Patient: sex M, age 57
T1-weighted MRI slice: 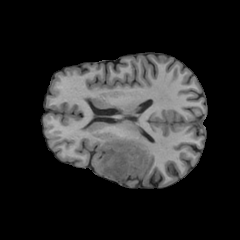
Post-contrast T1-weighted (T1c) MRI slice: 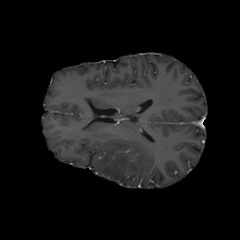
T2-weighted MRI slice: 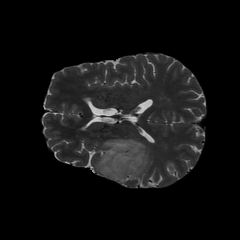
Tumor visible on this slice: yes
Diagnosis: Astrocytoma, IDH-wildtype
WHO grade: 2